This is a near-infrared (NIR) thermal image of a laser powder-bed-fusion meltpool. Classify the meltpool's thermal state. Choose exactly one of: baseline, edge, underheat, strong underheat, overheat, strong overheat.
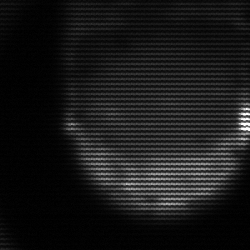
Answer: edge